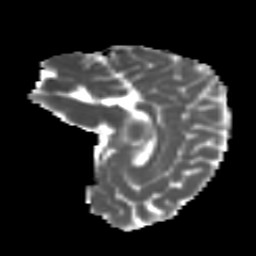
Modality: MD
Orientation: sagittal
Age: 11
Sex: female
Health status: ill
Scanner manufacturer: ge
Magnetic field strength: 3 T
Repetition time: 6.752 s
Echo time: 0.079 s